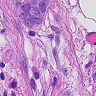
Metastatic tissue present: yes